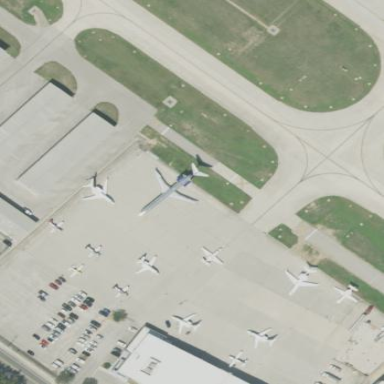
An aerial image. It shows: Apron at the airport.